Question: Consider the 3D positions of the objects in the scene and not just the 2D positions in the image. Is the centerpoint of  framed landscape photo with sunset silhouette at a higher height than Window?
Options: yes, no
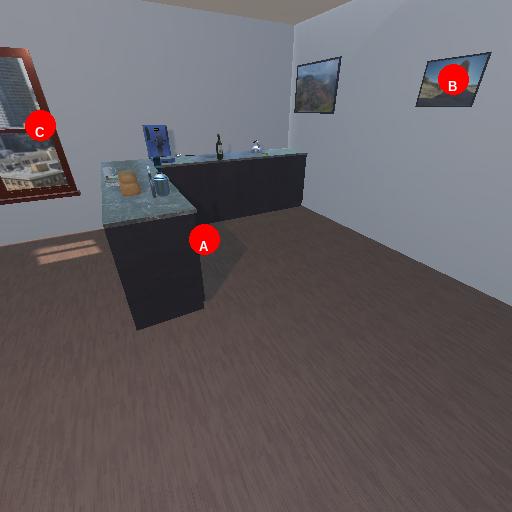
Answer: yes